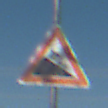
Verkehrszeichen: Gefaelle10
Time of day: MorningAfternoon
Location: Outdoor (Special)
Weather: Clear
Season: NotSpecified
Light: Natural